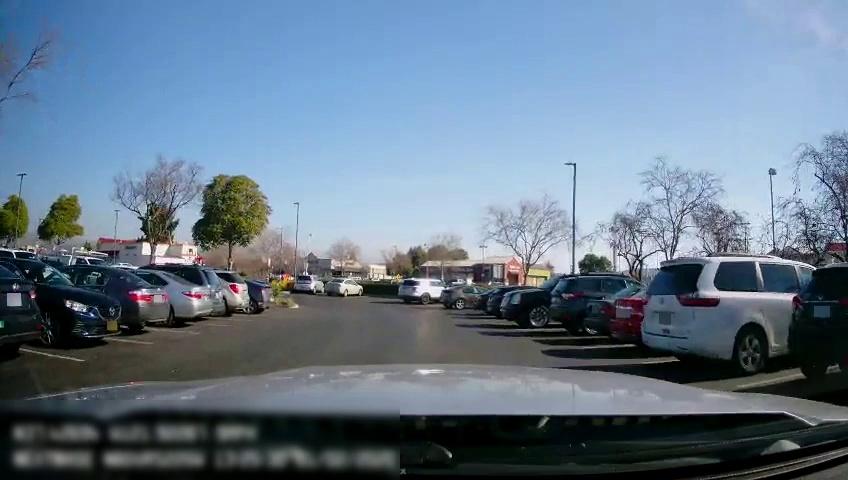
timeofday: Day
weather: Sunny
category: Drivable Space
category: Vehicles | SUV
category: Vehicles | Car
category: Vehicles | Truck
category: Vehicles | SUV
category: Vehicles | SUV
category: Vehicles | Van
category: Vehicles | Car
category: Vehicles | Car
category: Vehicles | Car
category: Vehicles | Car
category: Vehicles | SUV
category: Vehicles | Car
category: Vehicles | SUV
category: Vehicles | Car
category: Vehicles | Car
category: Vehicles | SUV
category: Vehicles | SUV
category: Vehicles | SUV
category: Vehicles | Car
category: Vehicles | Car
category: Vehicles | Van
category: Vehicles | SUV